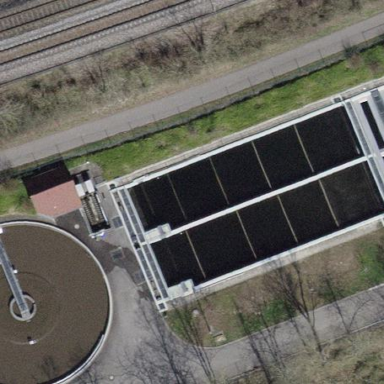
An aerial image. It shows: Body of wastewater.